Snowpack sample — Buffalo Mountain, Silverthorne, Colorado, USA (1/25/25, 10:11 AM MST)
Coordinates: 39.6222, -106.1139
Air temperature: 22 °F
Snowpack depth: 110 cm
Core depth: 40 cm
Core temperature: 46.4 °F
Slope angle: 12°, slope face: 102°
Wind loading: high
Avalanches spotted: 0
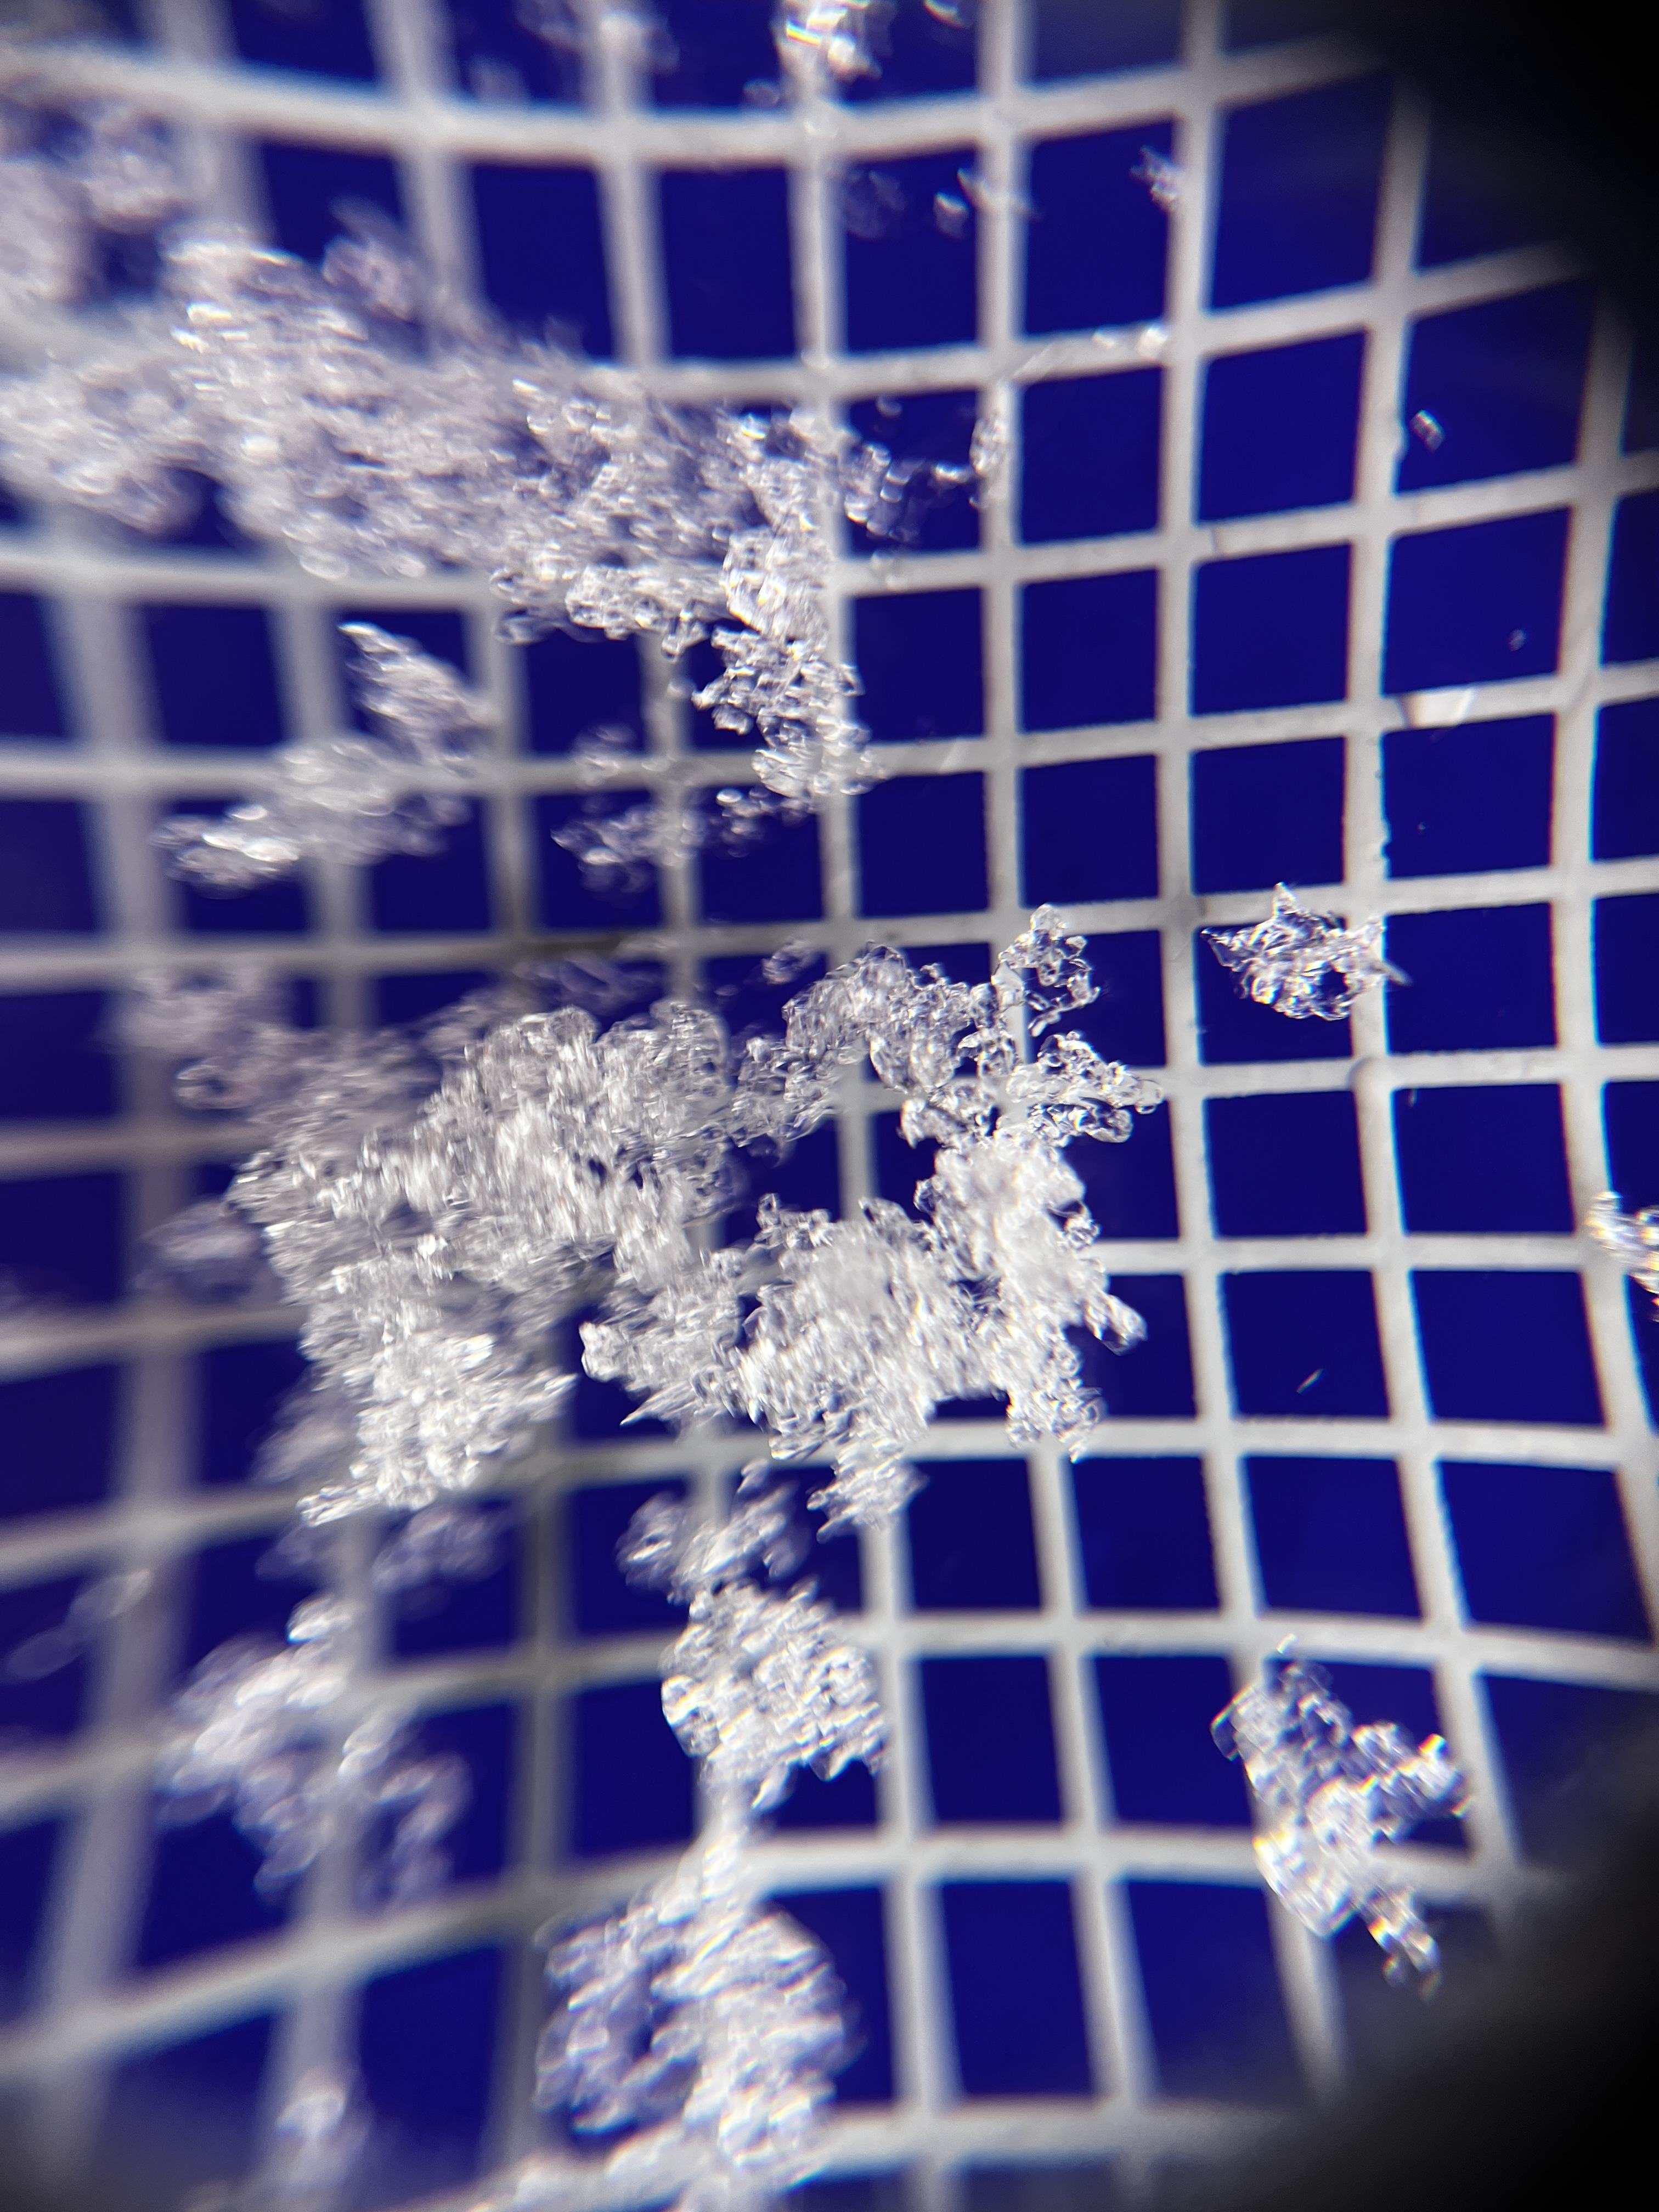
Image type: magnified_profile
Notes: No avalanches nearby, collected on the outskirts of a fire break 15 meters from the treeline, on way to Buffalo and Red Mountain